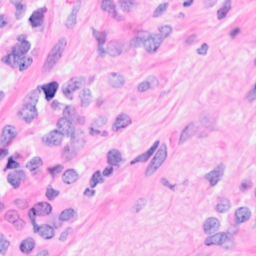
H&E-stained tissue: Breast